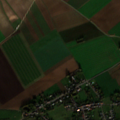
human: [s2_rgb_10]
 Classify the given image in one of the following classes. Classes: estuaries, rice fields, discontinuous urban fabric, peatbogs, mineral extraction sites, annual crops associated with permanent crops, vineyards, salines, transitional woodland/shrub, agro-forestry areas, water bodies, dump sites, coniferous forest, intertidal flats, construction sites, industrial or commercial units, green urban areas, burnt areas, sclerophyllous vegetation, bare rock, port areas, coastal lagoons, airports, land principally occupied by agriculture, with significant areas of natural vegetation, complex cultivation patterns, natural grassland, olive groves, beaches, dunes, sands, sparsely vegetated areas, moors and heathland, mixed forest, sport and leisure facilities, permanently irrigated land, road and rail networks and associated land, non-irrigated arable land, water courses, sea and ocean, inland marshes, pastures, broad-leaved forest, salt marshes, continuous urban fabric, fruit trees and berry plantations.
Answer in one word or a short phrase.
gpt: discontinuous urban fabric, non-irrigated arable land, pastures